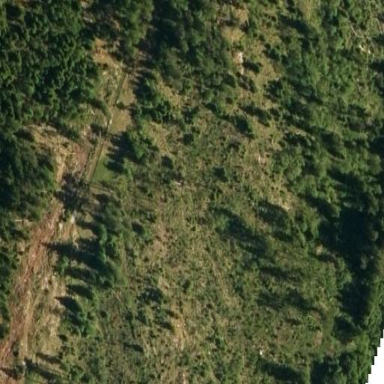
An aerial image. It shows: Scrub area designated for logging.